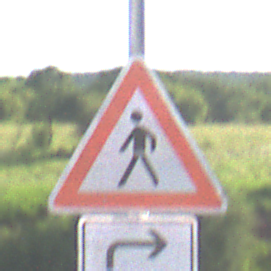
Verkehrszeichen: FussgaengerRechts
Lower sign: RichtungsangabeDurchPfeile5
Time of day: MorningAfternoon
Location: Outdoor (RoadRail)
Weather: PartlyCloudy
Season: NotSpecified
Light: Natural